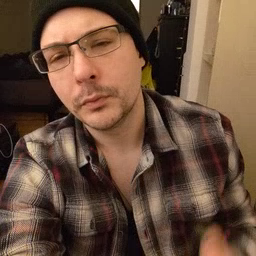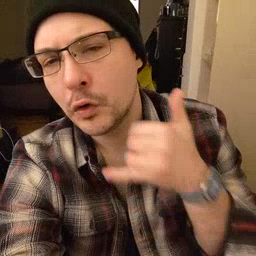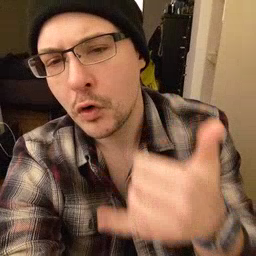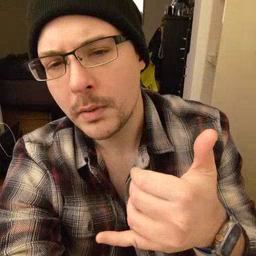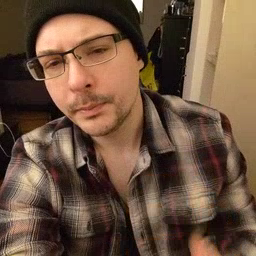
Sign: callonphone